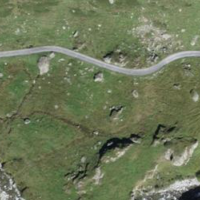
EUNIS habitat code: 26
Species observed at this site:
Sambucus racemosa